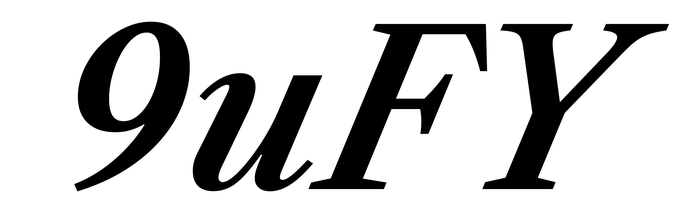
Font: LibreCaslonText-Italic_SemiBold_Italic